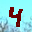
Label: 4